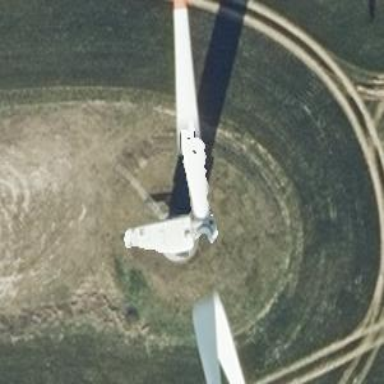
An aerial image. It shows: Wind generator in the form of horizontal axis wind turbine.